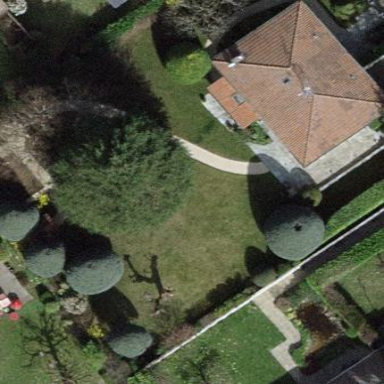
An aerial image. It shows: Garden enclosed by fence.